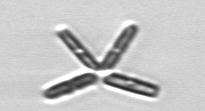
Label: Thalassionema